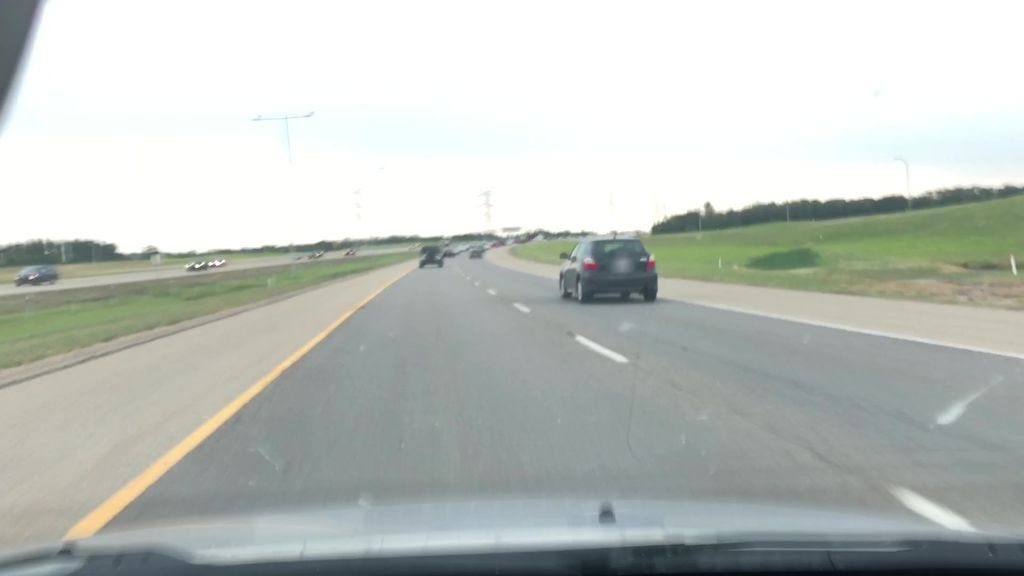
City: edmonton